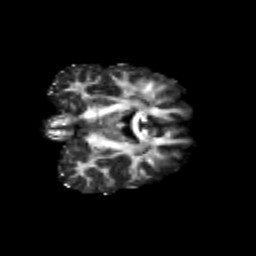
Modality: FA
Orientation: coronal
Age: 23
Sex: female
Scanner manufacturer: siemens
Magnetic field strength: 3 T
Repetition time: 3.5 s
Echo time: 0.125 s